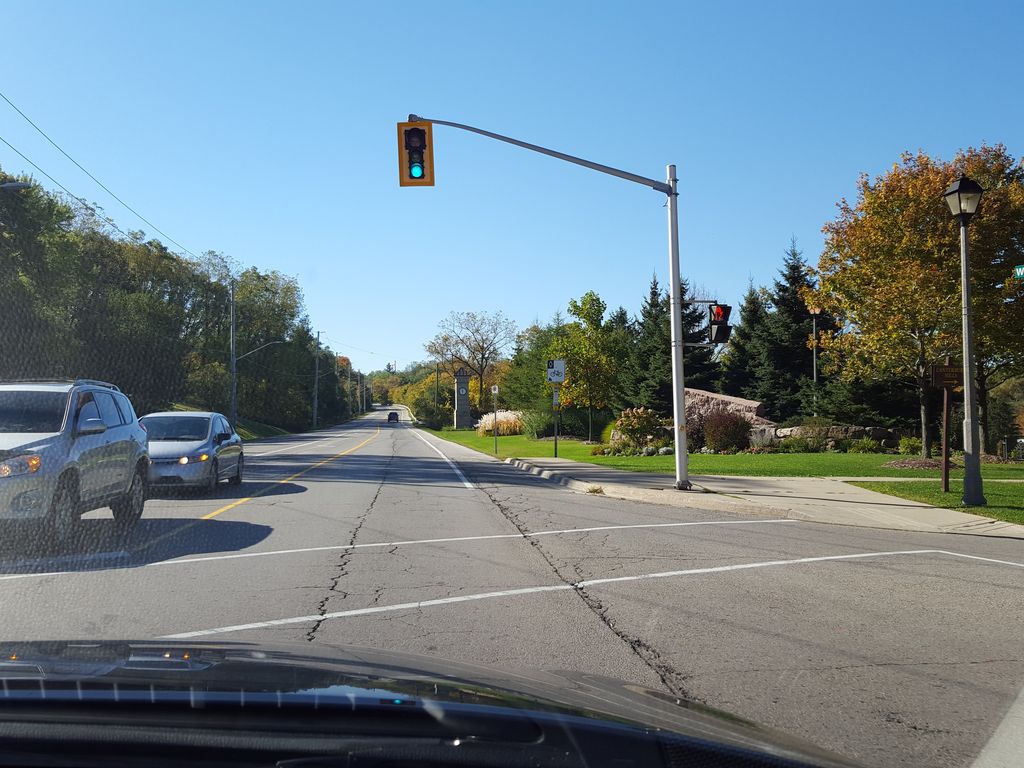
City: hamilton